Field crop: tomato
Growth stage: 1
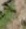
Species: solanum